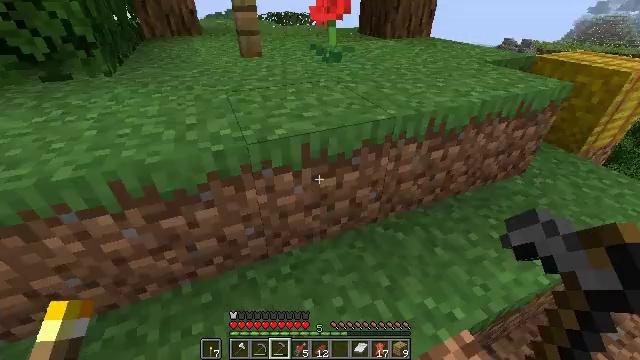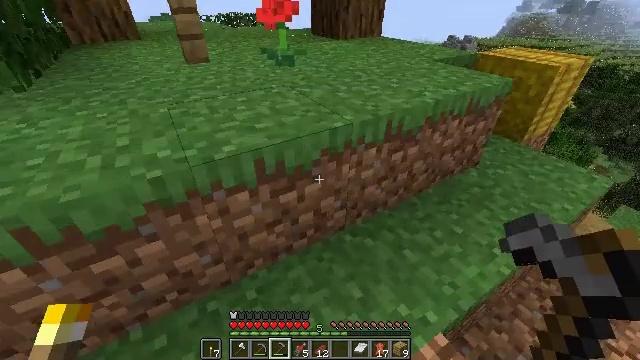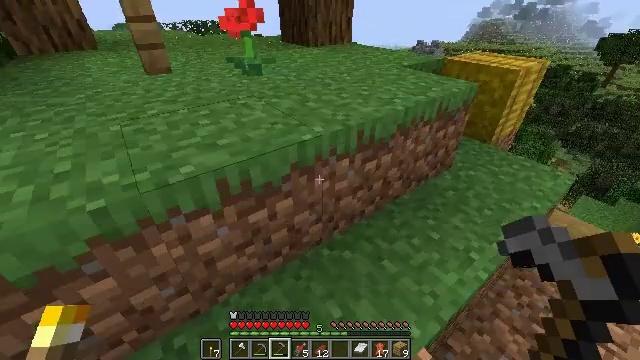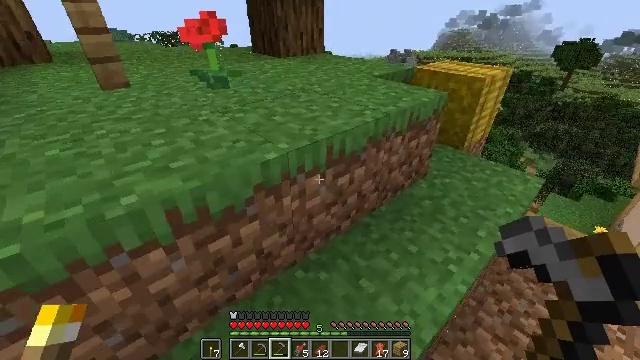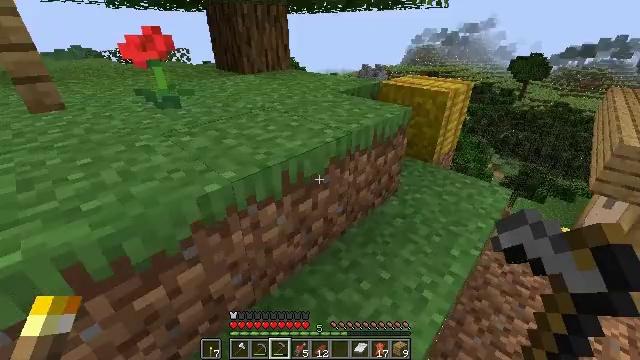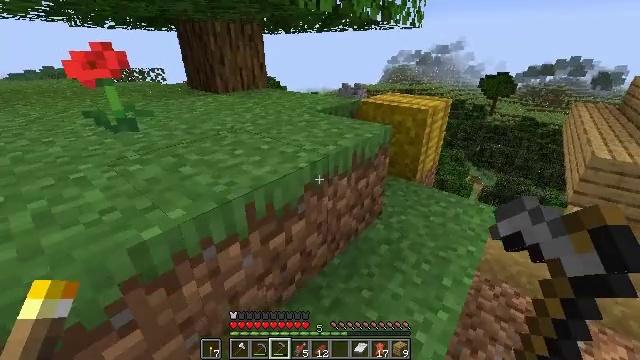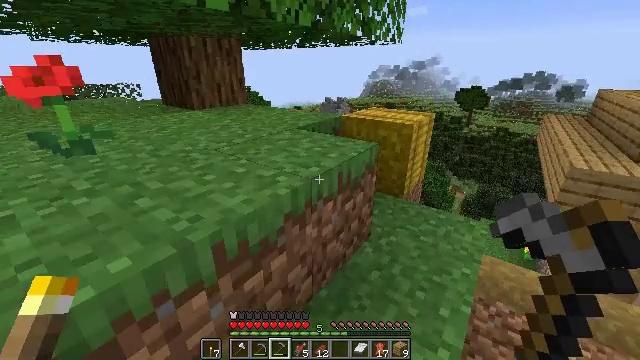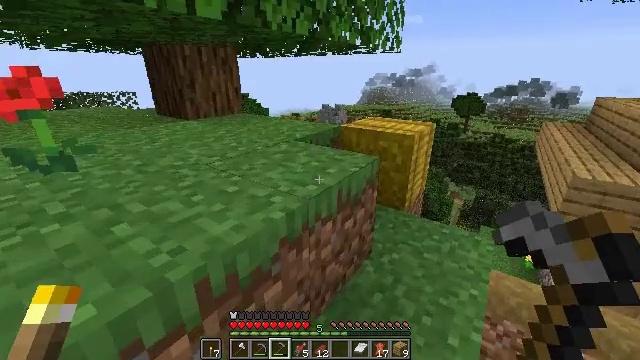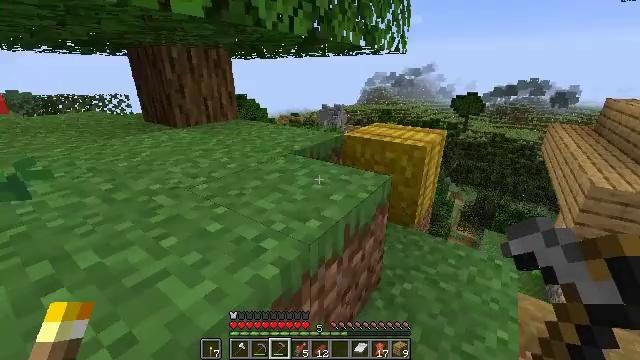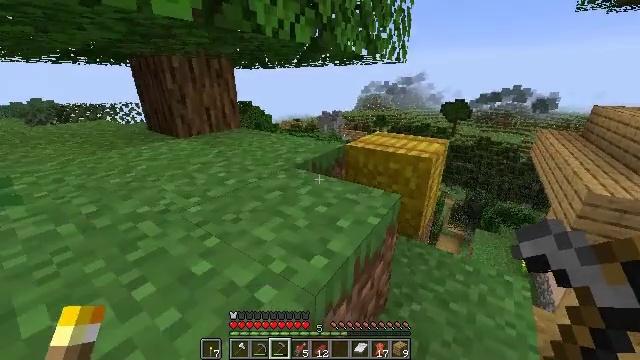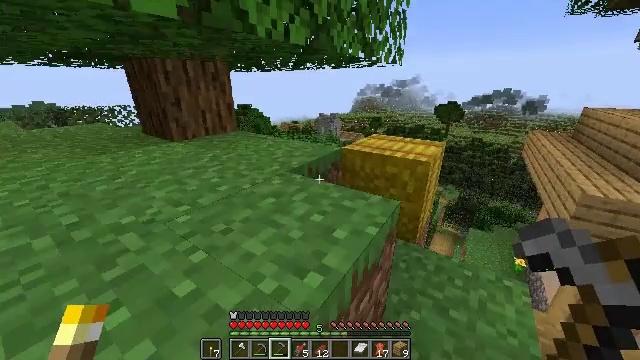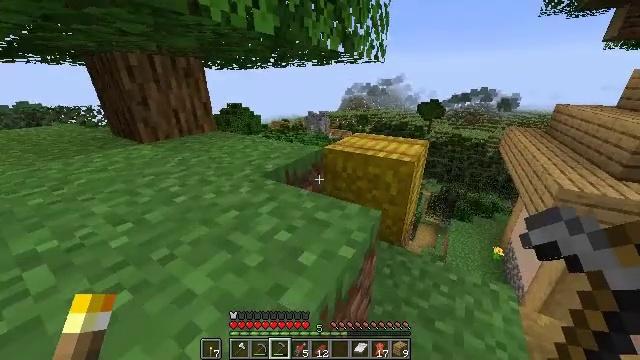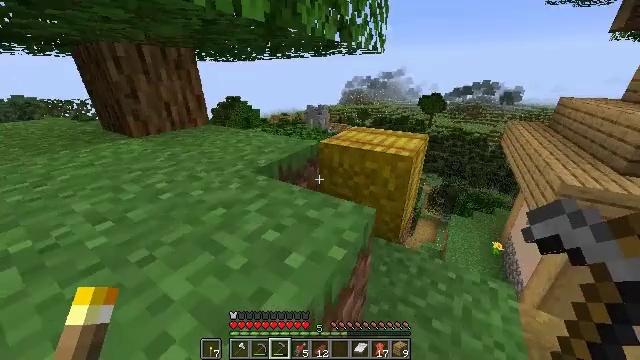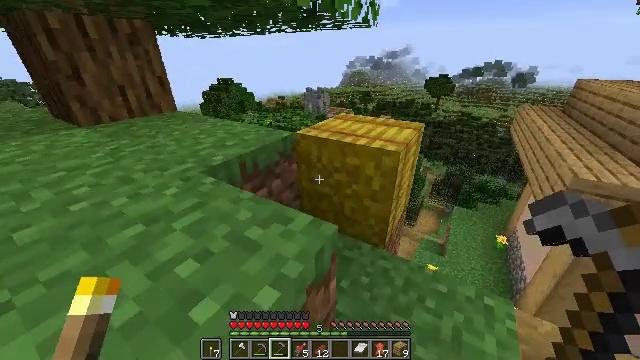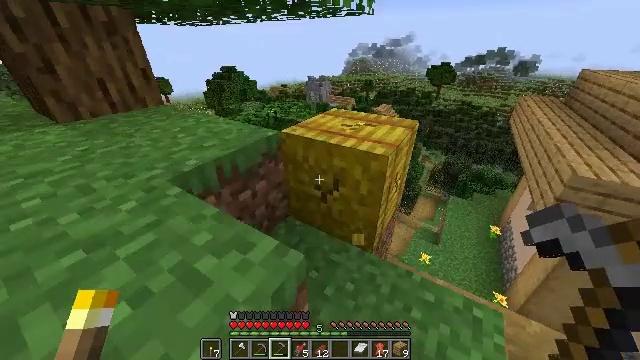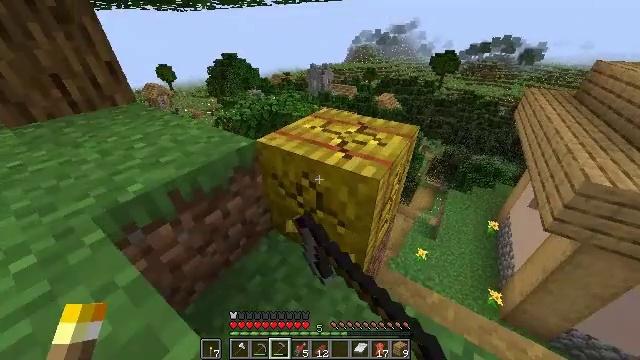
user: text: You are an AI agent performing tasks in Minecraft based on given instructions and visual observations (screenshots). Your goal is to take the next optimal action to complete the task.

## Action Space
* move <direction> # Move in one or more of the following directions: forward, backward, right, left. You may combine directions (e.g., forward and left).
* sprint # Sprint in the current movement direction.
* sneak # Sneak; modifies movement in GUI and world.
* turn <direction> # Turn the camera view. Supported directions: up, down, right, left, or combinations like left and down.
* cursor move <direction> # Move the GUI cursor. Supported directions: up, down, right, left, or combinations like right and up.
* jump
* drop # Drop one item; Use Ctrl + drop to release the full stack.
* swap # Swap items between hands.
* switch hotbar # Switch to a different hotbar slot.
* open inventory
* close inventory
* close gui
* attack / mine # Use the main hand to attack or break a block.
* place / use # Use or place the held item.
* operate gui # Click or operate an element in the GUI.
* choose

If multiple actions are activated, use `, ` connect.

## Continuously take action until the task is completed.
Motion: motion action
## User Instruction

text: Collect a hay block for crafting.
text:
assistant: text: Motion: move forward and move right, turn right
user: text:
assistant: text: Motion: move forward and move right, turn right and up
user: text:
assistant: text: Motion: move forward and move right, turn right and up
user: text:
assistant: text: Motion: move forward, turn right and up
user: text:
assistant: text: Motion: move forward, turn right and up
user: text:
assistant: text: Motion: move forward, turn right and up
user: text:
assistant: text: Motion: move forward, turn up
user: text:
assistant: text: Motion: move forward, sprint
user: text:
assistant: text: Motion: move forward, sprint
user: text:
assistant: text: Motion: move forward, sprint
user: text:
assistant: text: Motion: move forward and move right, sprint, turn right and down
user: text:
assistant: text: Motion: move forward and move right, sprint, turn down
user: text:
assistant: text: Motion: move forward and move right, sprint, turn down
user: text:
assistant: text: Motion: move forward, sprint, turn down, attack / mine
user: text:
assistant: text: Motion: move forward, sprint, turn down, attack / mine
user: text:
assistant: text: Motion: move forward, turn left and down, attack / mine
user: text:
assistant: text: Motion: turn left and down, attack / mine
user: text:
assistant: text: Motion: turn left and down, attack / mine
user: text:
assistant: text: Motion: turn down, attack / mine
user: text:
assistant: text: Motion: turn down, attack / mine
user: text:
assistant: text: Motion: move forward, turn down, attack / mine
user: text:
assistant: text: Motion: attack / mine